Одновременно из одной точки брошены два тела с одинаковыми по модулю скоростями $\left|\vec{v}_{1}\right|=\left|\vec{v}_{2}\right|=v_{0}$: первое вертикально вверх, второе — под углом $\alpha$ к горизонту (см. рисунок).  В дальнейшем они двигались поступательно.
Определите скорость второго тела относительно первого в момент времени, когда второе тело будет находиться в точке $A$, достигнув половины своей максимальной высоты полета. Сопротивлением воздуха пренебречь.
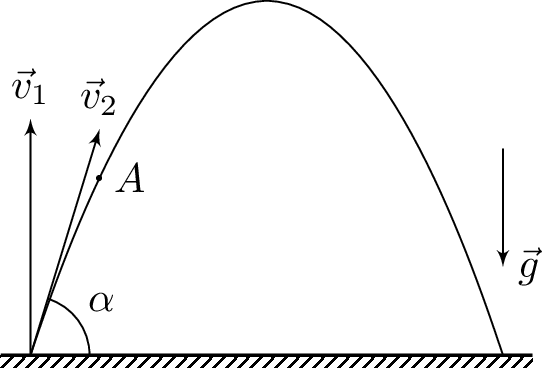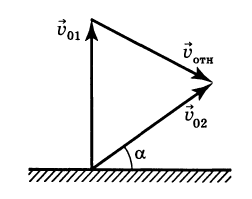
Решение: $$\left\{\begin{array}{l}\vec{v}_{1}=\vec{v}_{01}+\vec{g} t, \\\vec{v}_{2}=\vec{v}_{20}+\vec{g} t\end{array}\right.$$Из рисунка видно$$\vec{v}_{отн}=\vec{v}_{2}-\vec{v}_{1}=\vec{v}_{02}-\vec{v}_{01}, \\v_{отн}=2 v_{0} \sin \left(\frac{90^{\circ}-\alpha}{2}\right)=v_{0} \sqrt{2(1-\sin \alpha)}.$$
Ответ: $$ v_{отн}=v_{0} \sqrt{2(1-\sin \alpha)}. $$
Темы:
T, Механика, Кинематика, Всероссийские, Относительное движение